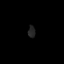
Tissue: prostate
Cell type: B cells
Senescence score: 0.7511
Nuclear area (px): 84
Mean DAPI intensity: 35.179